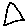
Label: triangle